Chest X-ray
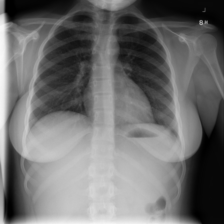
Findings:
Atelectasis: negative
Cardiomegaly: negative
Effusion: negative
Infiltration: negative
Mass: negative
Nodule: negative
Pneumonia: negative
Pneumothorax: negative
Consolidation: negative
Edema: negative
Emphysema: negative
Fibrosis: negative
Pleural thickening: negative
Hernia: negative